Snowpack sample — Loveland Pass, Silver Plume, Colorado, USA (2/11/26, 12:00 PM MST)
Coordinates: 39.663, -105.886
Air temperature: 35 °F
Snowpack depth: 82 cm
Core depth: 30 cm
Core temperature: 23 °F
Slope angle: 13°, slope face: 12°
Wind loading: high
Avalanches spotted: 1
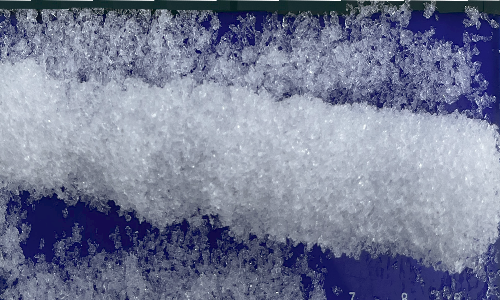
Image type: core
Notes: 1 small avalanche spotted on the north side of the bowl, lots of wind loading